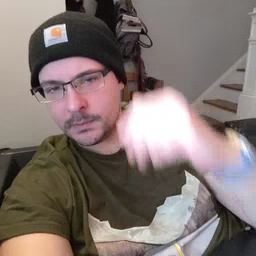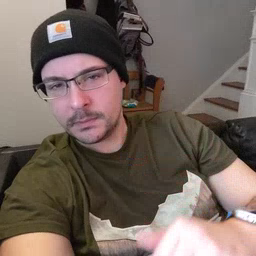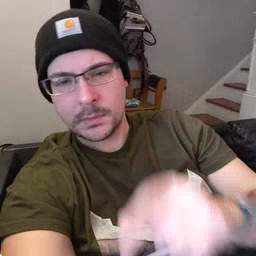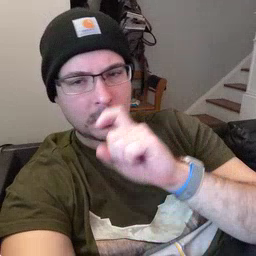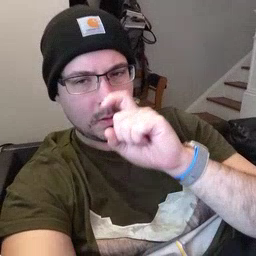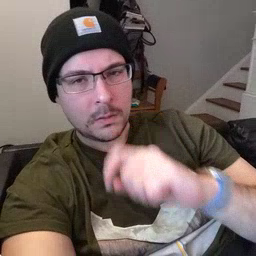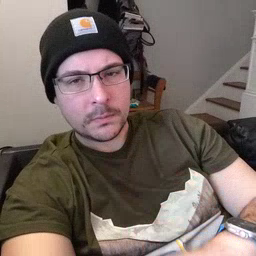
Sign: doll